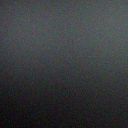
Screen state: off